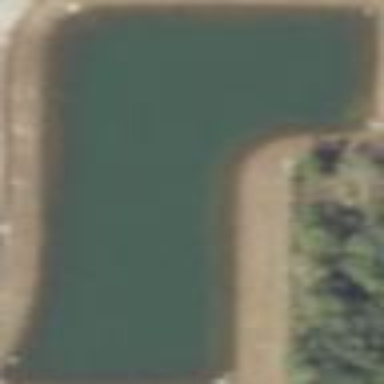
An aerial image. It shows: Peaceful pond surrounded by nature.